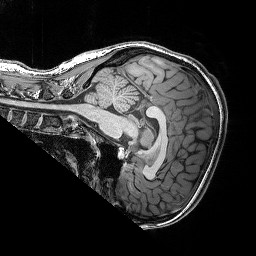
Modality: T1w
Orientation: sagittal
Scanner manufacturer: siemens
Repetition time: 2.25 s
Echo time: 0.00418 s